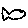
Label: fish